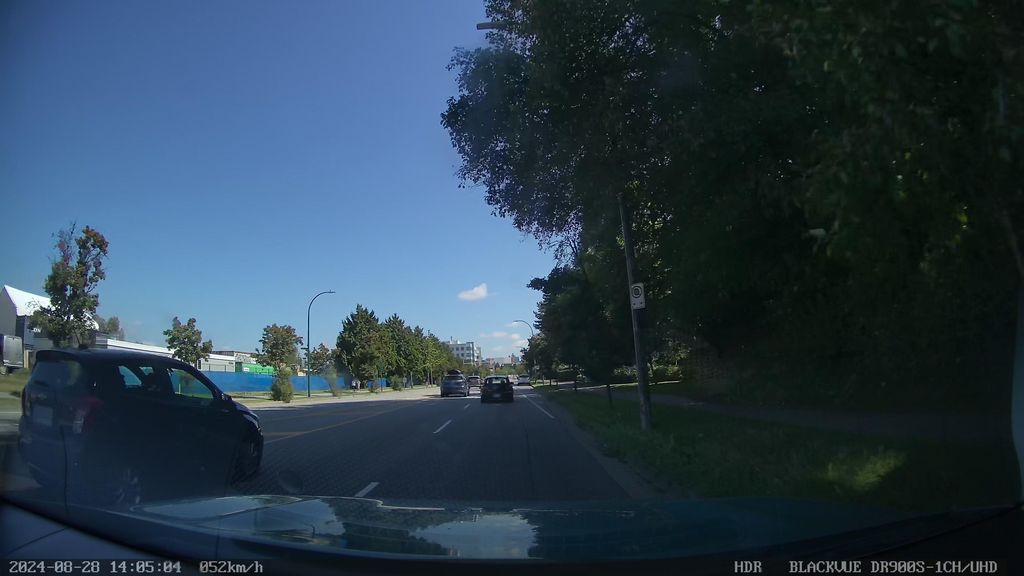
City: vancouver